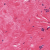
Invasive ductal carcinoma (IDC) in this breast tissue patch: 0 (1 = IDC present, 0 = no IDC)